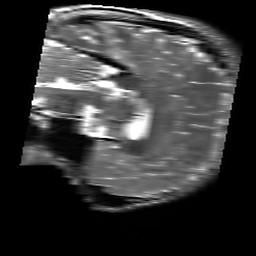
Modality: T2w
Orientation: sagittal
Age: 27
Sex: male
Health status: healthy
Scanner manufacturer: siemens
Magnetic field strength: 3 T
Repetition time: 4.01 s
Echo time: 0.116 s